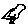
Label: bird